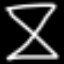
Label: hourglass